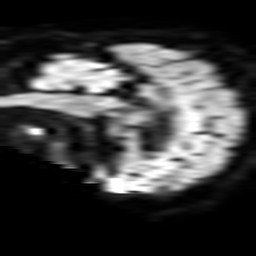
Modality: TRACE
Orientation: sagittal
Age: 47
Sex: female
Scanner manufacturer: philips
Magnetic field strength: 3 T
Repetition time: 3.078 s
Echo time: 0.076 s